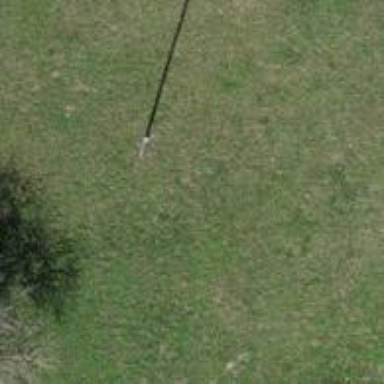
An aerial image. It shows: Power pole.